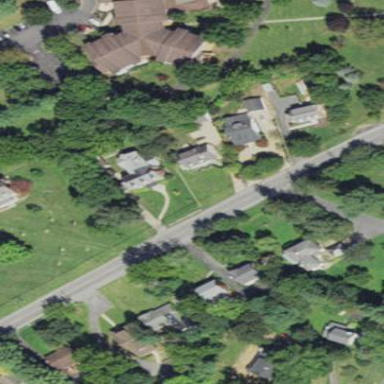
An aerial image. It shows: Residential area within neighborhood.